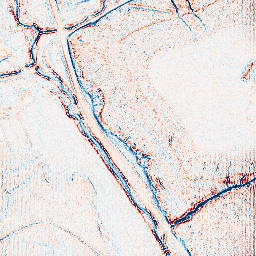
Category: edge_preserving
Decomposition family: anisotropic_diffusion
Decomposition parameters: iterations: 5
kappa: 50
gamma: 0.15
Upsampling method: fft_zeropad
Upsampling parameters: scale: 8
Upsampling scale: 8